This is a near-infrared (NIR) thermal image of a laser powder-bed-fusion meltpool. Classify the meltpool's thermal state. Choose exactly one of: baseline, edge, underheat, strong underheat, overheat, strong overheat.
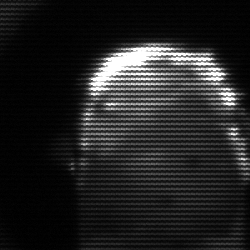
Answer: baseline